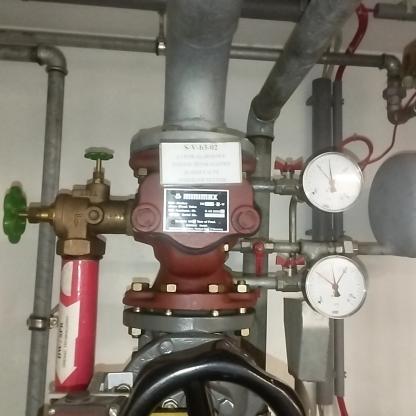
Klasa: inne